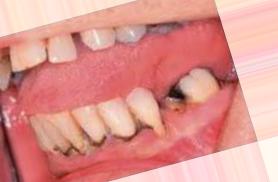
Condition: Tooth Discoloration